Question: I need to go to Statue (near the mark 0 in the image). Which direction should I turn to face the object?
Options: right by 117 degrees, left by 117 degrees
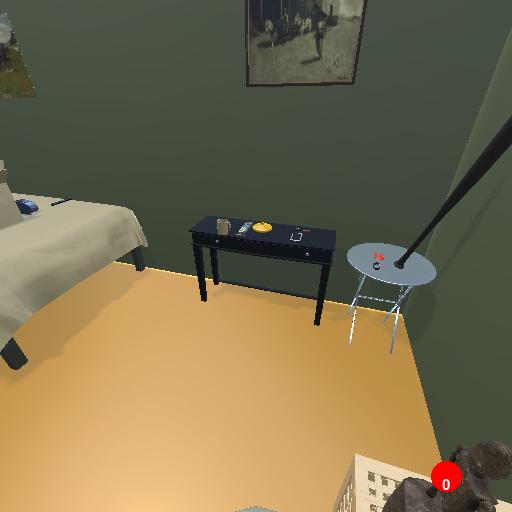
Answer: right by 117 degrees